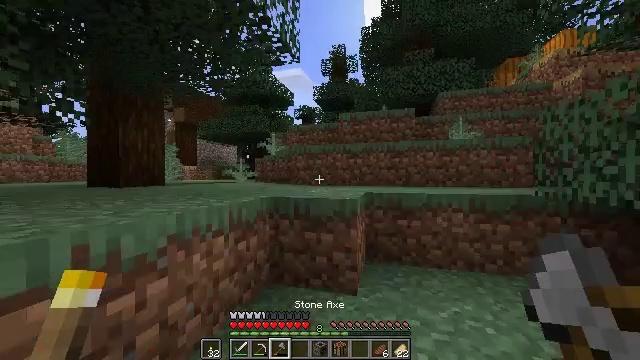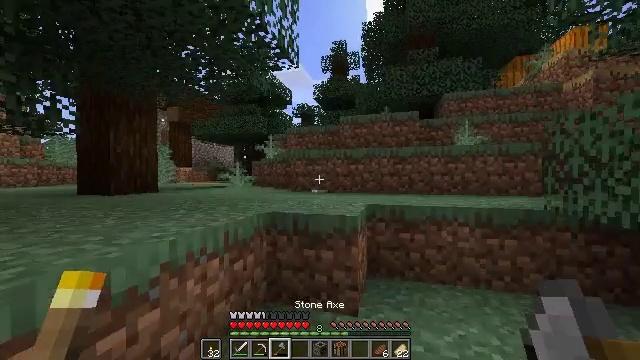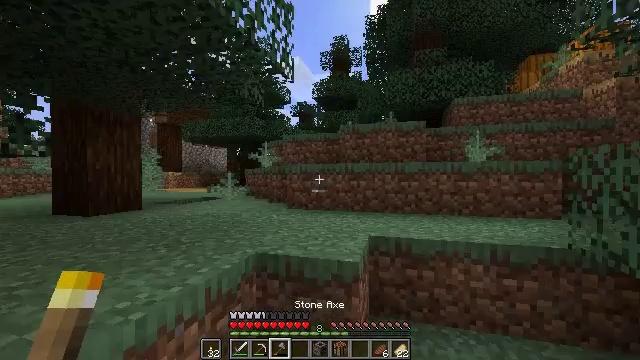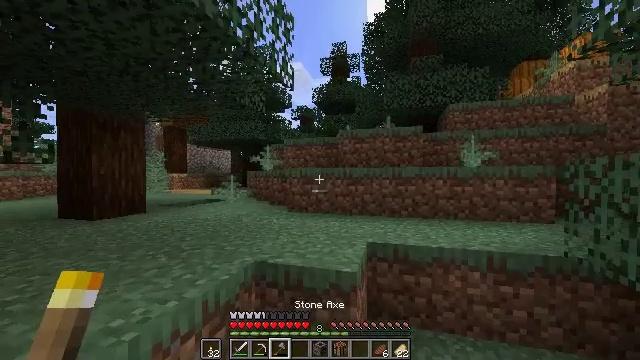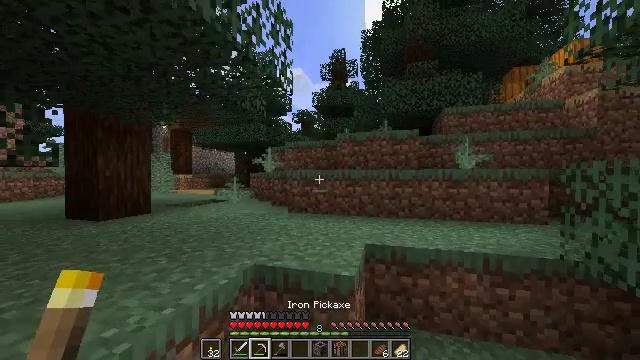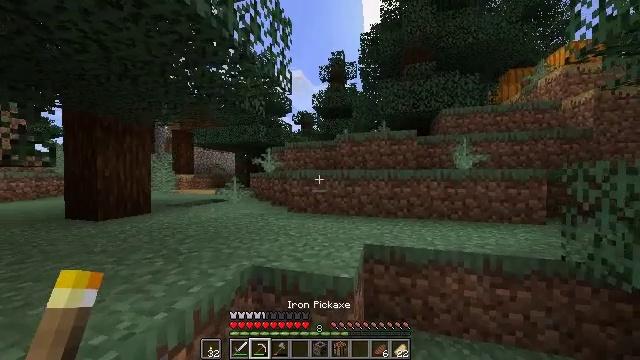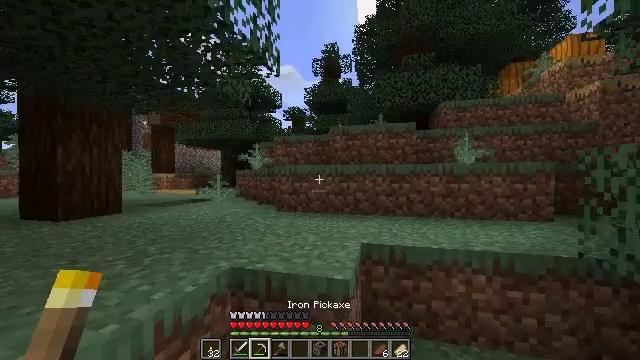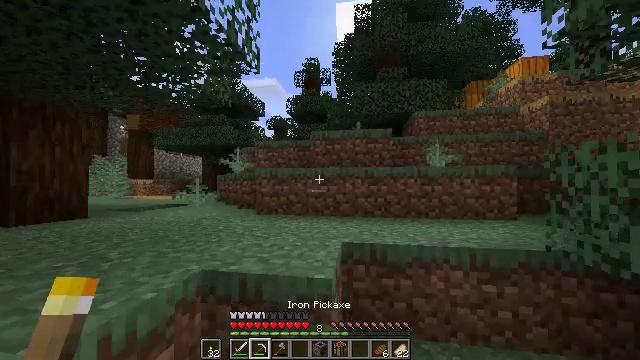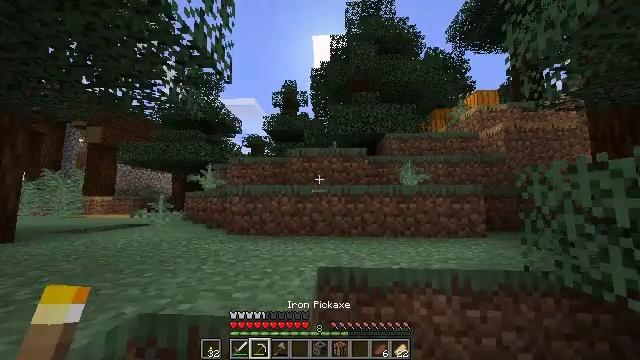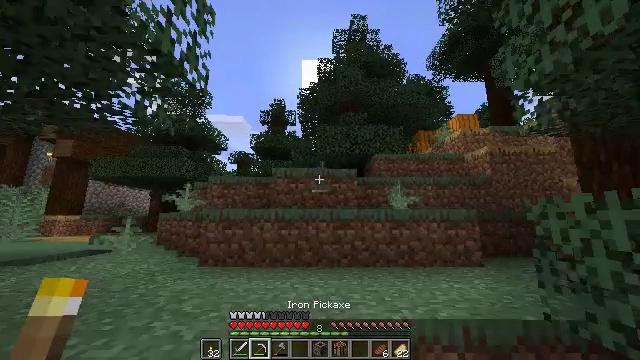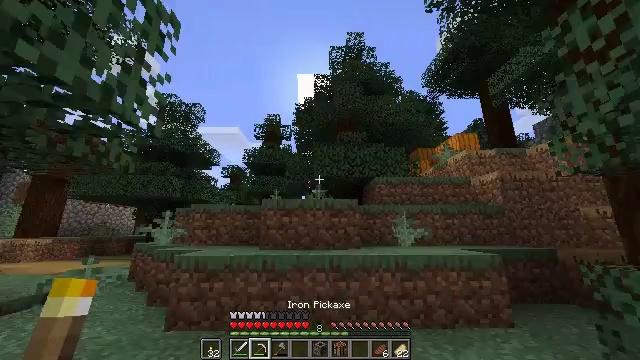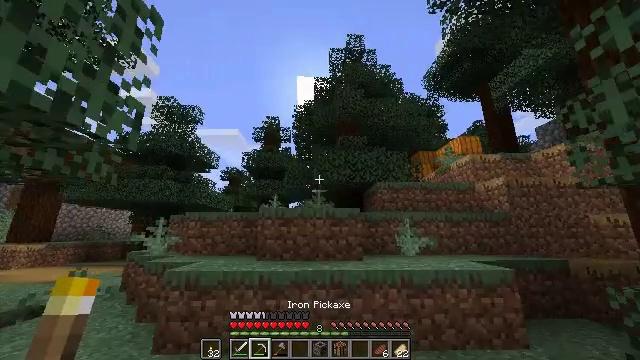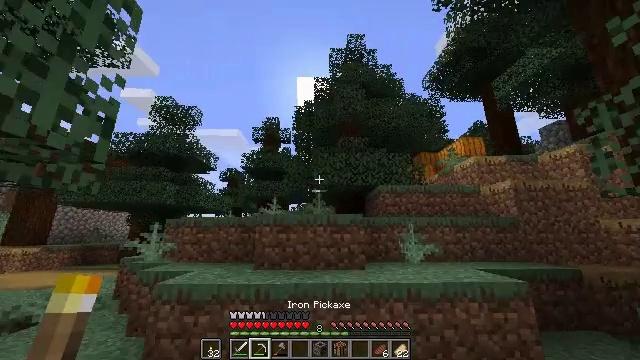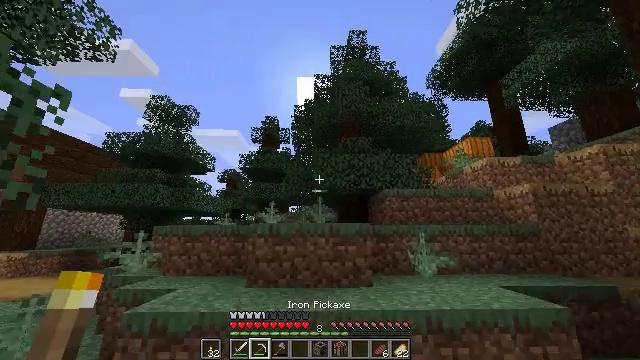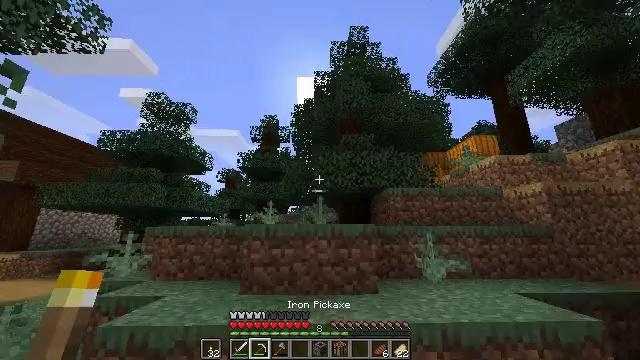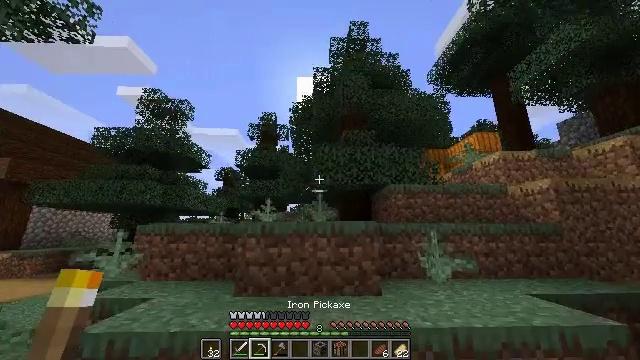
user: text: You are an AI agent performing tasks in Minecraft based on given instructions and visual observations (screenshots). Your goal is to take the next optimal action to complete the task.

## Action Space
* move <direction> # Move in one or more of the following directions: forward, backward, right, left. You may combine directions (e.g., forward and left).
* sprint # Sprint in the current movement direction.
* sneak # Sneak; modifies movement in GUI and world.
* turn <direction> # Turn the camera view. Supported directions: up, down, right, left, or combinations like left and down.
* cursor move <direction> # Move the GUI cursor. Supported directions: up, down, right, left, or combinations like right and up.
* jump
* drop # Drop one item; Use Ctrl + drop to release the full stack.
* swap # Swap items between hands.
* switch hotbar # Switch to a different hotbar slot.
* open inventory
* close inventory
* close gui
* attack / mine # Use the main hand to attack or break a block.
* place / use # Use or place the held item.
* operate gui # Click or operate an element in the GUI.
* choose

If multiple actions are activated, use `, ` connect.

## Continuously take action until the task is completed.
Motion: motion action
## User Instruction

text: Remove pumpkin seeds from the inventory.
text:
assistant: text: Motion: move forward, sprint, jump
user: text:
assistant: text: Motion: move forward, sprint, jump
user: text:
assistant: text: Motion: move forward, sprint, jump
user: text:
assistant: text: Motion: move forward, sprint, jump
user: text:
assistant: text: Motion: move forward, sprint, jump
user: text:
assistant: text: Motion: move forward, sprint, turn right, jump
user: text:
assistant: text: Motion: move forward, sprint, turn right and up, jump
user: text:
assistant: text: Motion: move forward, sprint, turn right and up, jump
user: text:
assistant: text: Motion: move forward, sprint, turn right and up, jump
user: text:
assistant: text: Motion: move forward, sprint, turn right and up, jump
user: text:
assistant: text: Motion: move forward, sprint, jump
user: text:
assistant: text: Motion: move forward, sprint, jump
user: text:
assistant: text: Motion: move forward, sprint, jump
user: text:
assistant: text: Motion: move forward, sprint
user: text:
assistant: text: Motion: move forward, sprint
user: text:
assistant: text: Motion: move forward, sprint, turn left and down
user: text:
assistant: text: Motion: move forward, sprint, turn left and down, jump
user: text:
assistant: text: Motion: move forward, sprint, turn left, jump
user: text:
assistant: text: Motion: move forward, sprint, turn left, jump
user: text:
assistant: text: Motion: move forward, sprint, jump
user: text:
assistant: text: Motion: move forward, sprint, jump
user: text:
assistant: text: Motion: move forward, sprint
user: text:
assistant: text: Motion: move forward, sprint
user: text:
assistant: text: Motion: move forward, sprint
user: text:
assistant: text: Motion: move forward, sprint
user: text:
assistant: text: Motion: move forward and move left, sprint, turn right
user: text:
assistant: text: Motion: move forward and move left, sprint, turn right, jump
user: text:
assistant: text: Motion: move forward and move left, sprint, turn right, jump
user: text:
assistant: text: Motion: move forward and move left, sprint, turn right, jump
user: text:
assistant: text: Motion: move forward and move left, sprint, jump